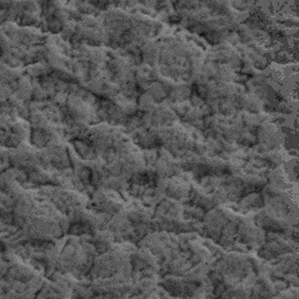
Label: frost